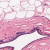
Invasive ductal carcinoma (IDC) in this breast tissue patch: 0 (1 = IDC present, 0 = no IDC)